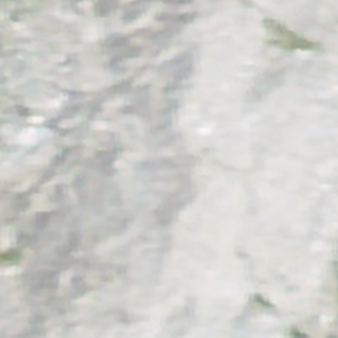
Label: other